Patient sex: M
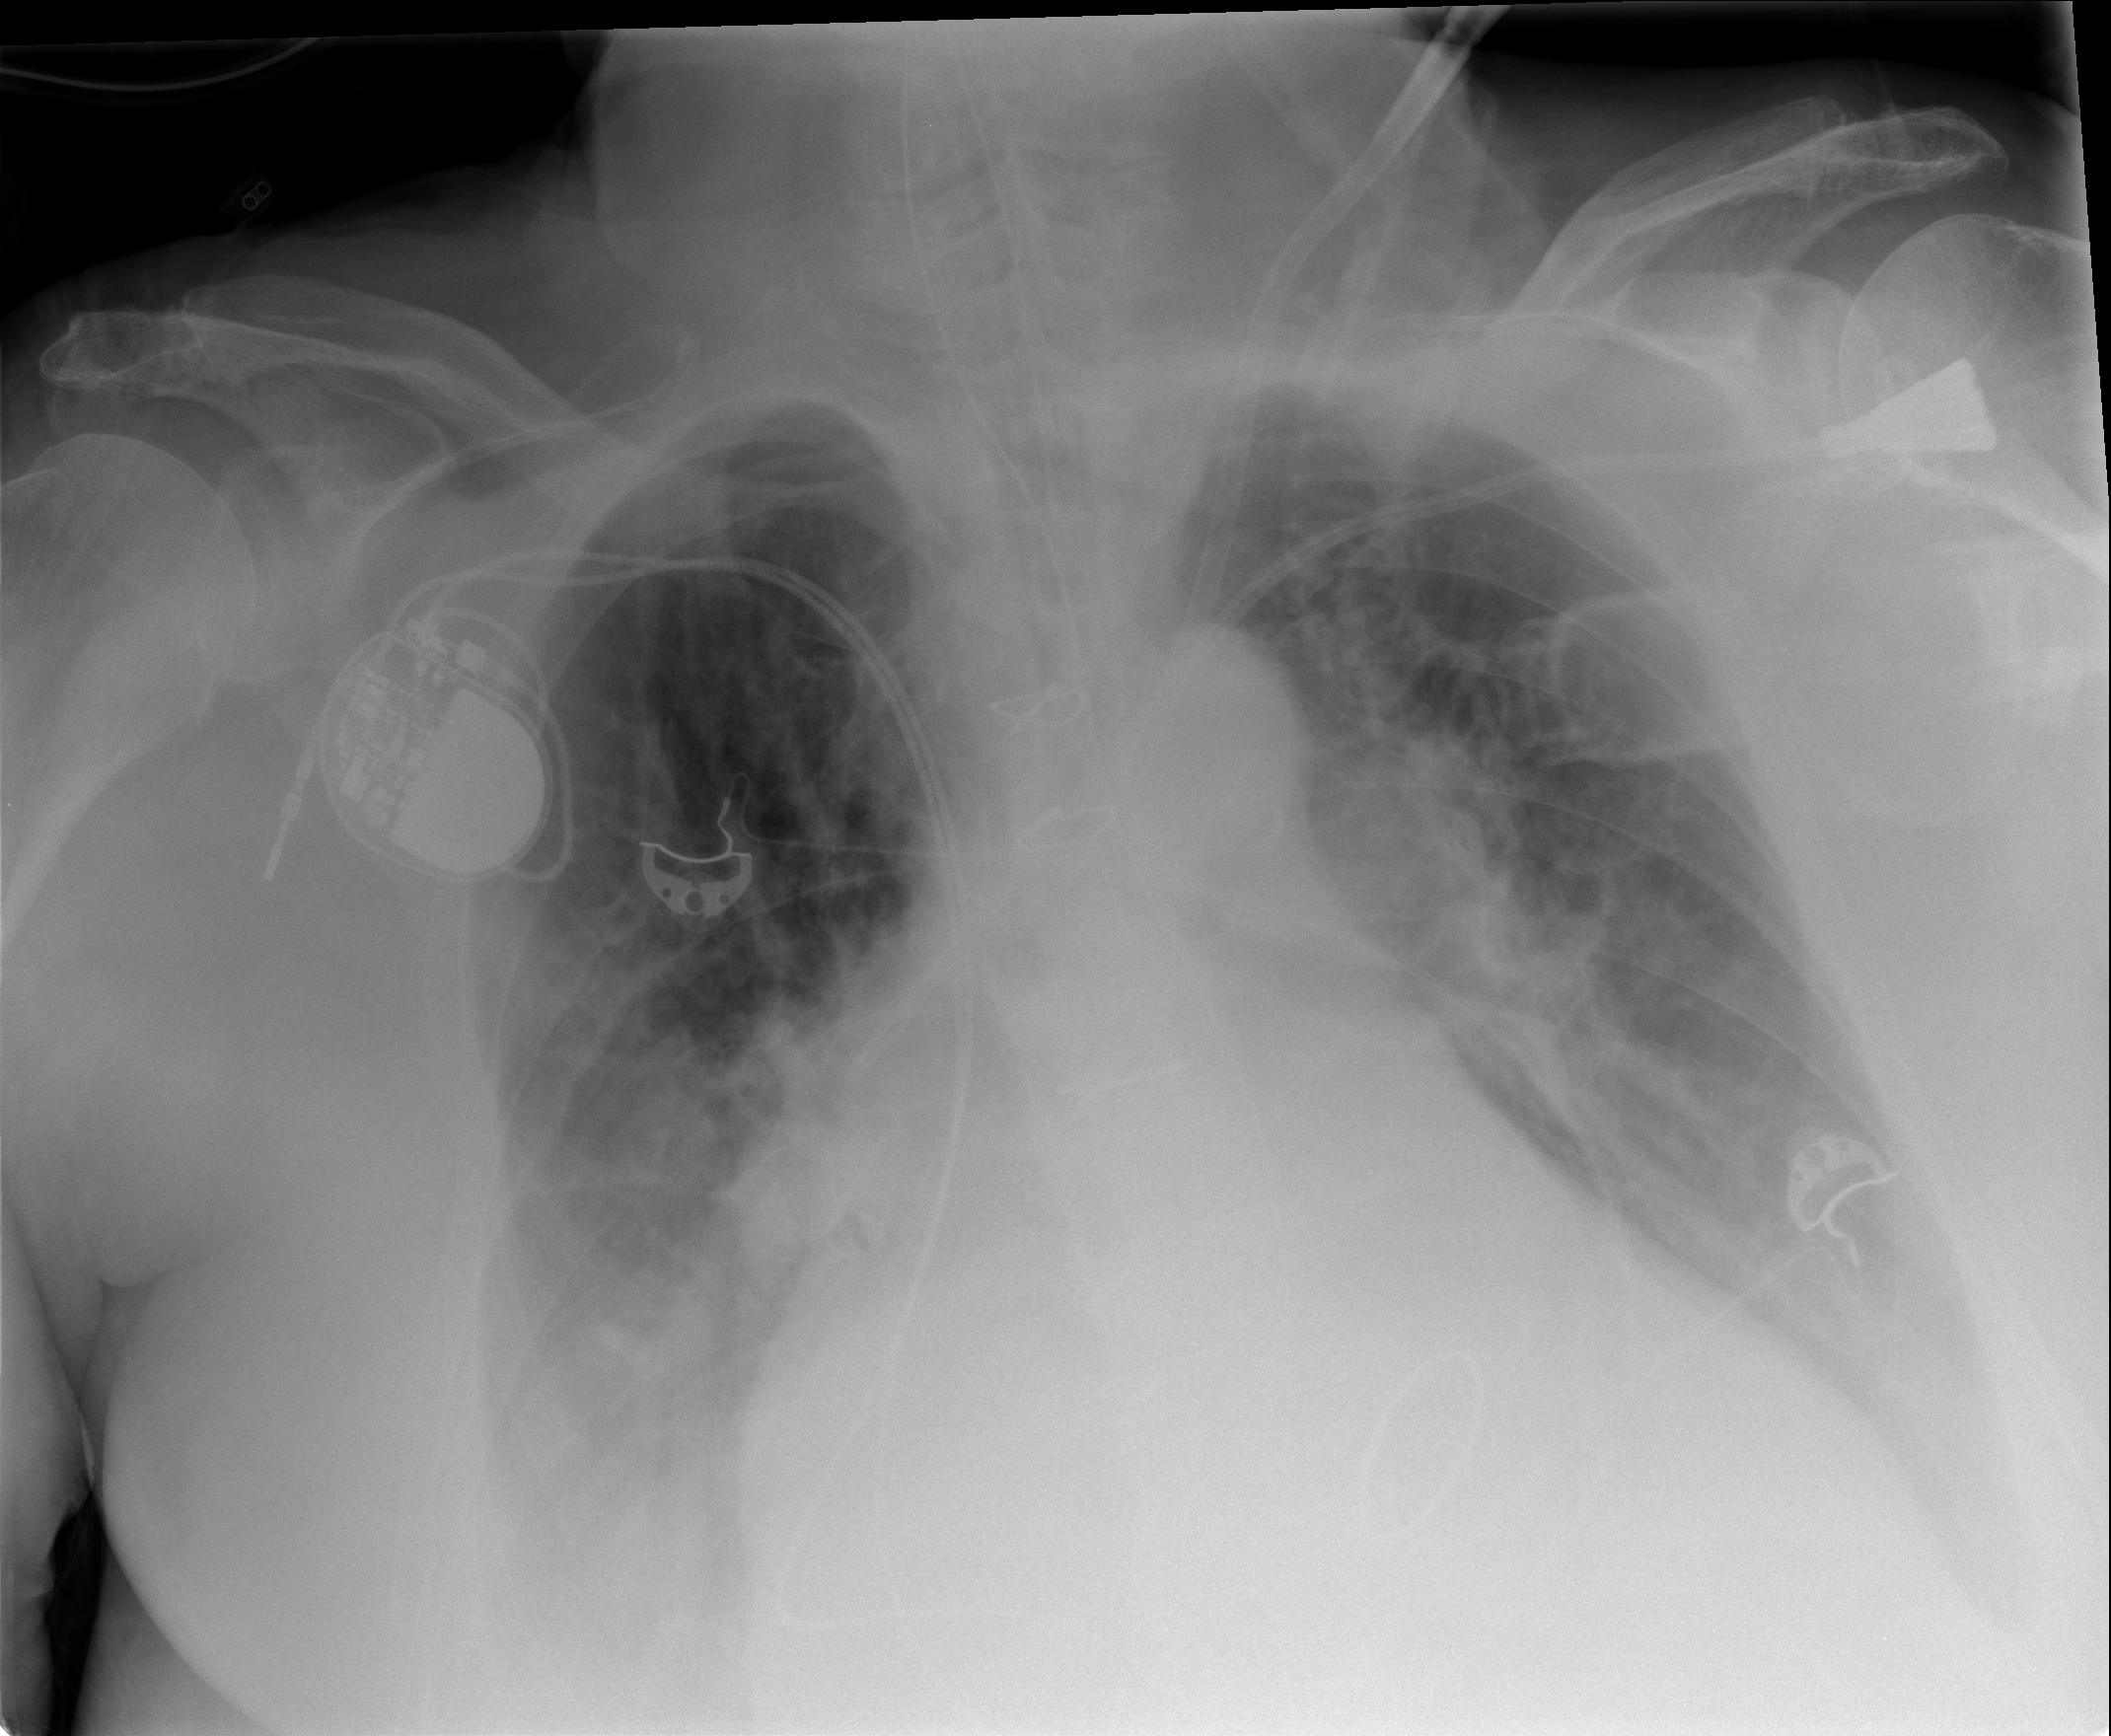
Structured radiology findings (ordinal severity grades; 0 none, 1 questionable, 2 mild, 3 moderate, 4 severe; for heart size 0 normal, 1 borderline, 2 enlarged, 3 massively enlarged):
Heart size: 3
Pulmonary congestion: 2
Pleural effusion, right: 2
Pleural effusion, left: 2
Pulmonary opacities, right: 2
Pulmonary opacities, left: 2
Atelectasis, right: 2
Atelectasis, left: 2